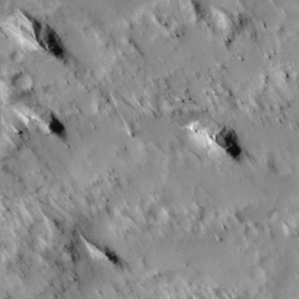
Label: non_frost